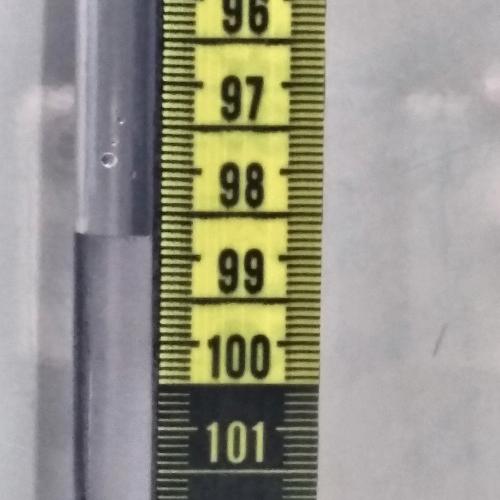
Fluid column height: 98.8 cm